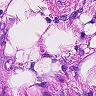
Metastatic tissue present: yes